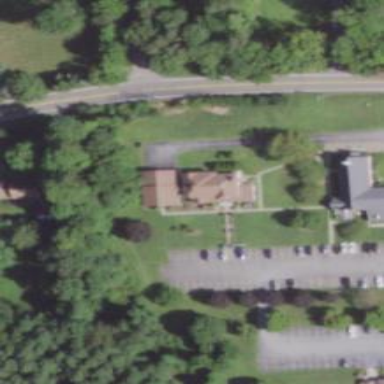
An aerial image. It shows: School.